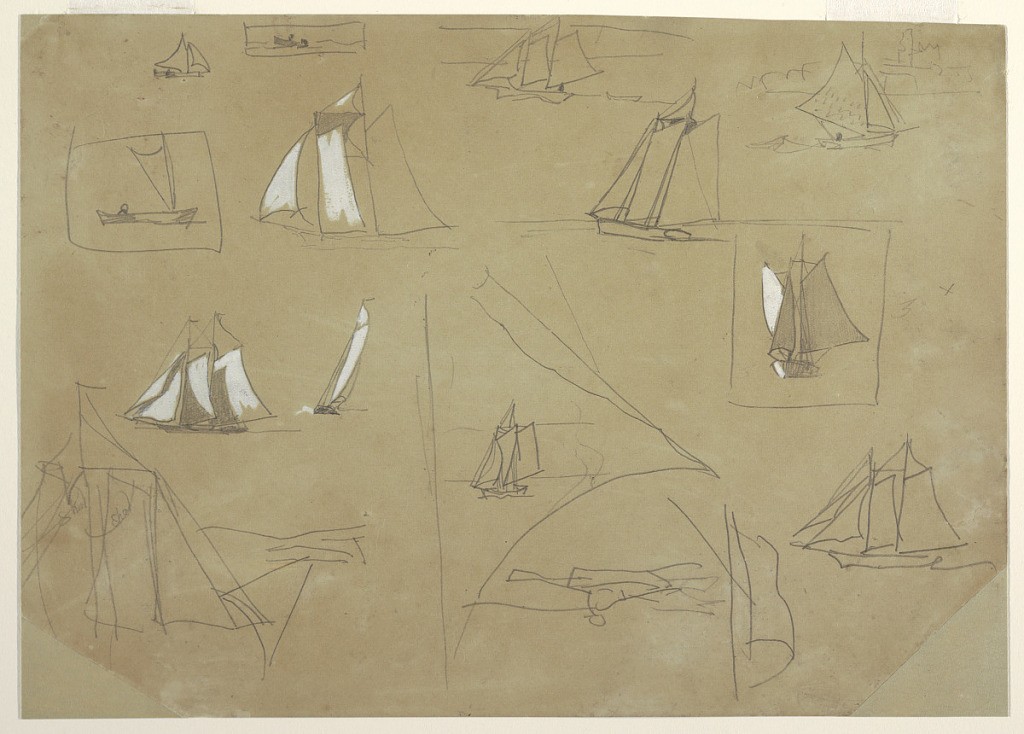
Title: Sketches of Sailing Boats
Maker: Winslow Homer, American, 1836–1910
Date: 1880
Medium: Graphite, brush and white gouache on light brown paper
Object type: Drawing
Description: Horizontal sketch showing twelve sailing boats and, inverted at bottom of sheet, one rowboat. Three sketches of sails; the one at bottom left is inscribed twice with the word "Shal." The vessel drawn in the upper right corner appears against the ruin of Tynemouth Priory in the background.